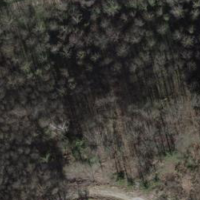
EUNIS habitat code: 41
Species observed at this site:
Caltha palustris